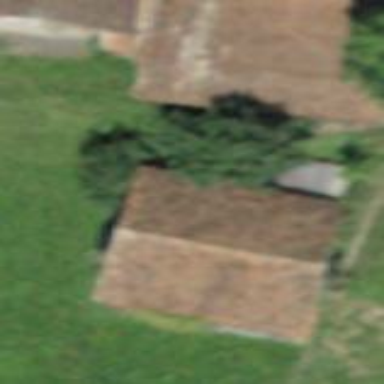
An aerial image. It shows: Farm auxiliary building with gabled roof.